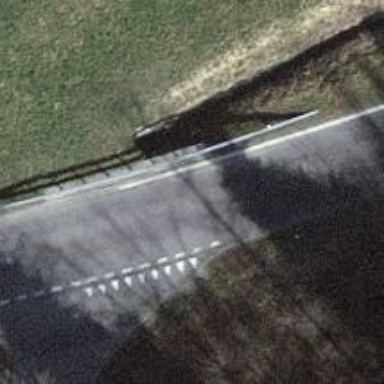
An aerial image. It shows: Culvert tunnel.